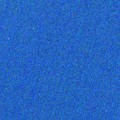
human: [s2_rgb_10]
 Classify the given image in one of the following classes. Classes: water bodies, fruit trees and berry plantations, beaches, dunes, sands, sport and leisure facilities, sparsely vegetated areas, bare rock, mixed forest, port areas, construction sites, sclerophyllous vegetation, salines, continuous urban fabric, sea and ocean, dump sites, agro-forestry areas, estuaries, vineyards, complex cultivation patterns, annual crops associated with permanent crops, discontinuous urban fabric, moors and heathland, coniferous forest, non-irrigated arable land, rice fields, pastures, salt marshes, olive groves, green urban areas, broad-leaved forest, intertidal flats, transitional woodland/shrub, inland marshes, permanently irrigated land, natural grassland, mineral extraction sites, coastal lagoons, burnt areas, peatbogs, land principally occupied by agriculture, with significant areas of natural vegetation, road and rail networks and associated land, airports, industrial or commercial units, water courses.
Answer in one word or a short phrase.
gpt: sea and ocean